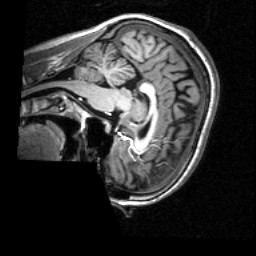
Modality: T1w
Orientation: sagittal
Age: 30
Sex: female